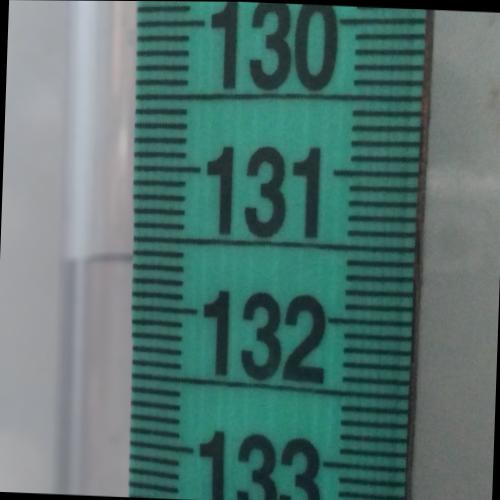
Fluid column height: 131.7 cm